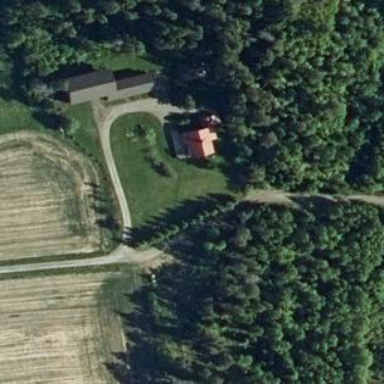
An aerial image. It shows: Farm.